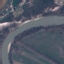
Land use / land cover class: River